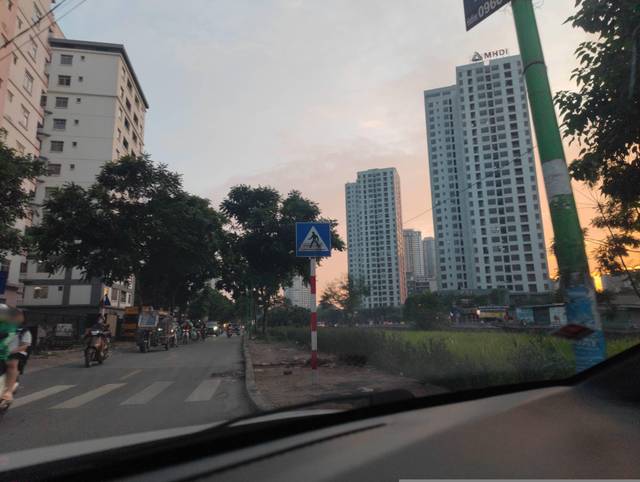
Region: Vietnam
Coordinates: 20.973, 105.828